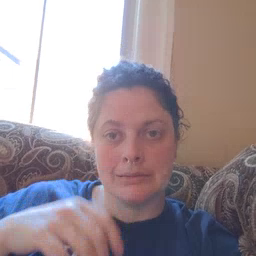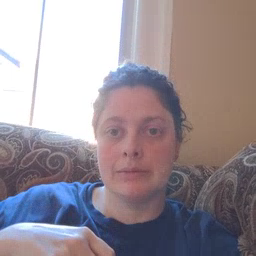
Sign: balloon